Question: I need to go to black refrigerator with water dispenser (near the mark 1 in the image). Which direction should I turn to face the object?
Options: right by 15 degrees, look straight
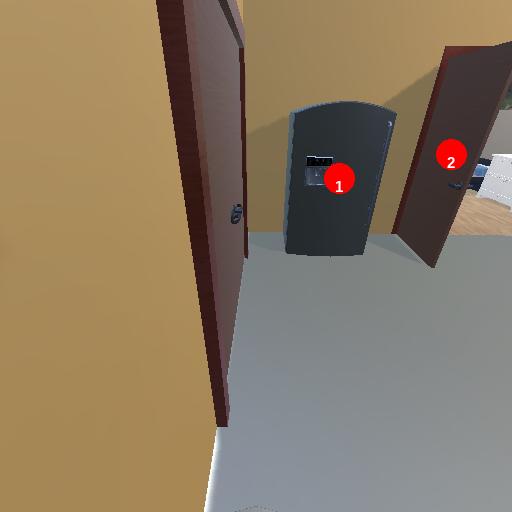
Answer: right by 15 degrees